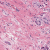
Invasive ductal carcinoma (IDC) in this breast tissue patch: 1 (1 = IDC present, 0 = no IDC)